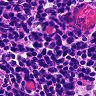
Metastatic tissue present: no